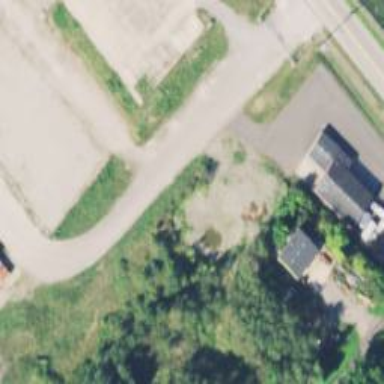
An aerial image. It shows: Historic road.